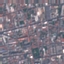
Land use / land cover: Residential